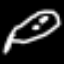
Label: airplane